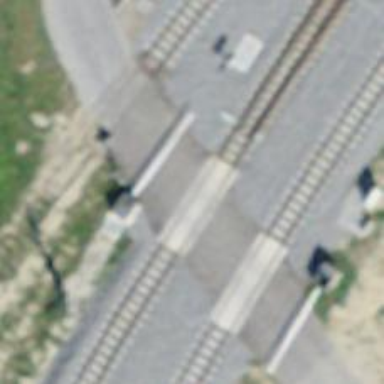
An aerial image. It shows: Railway level crossing.